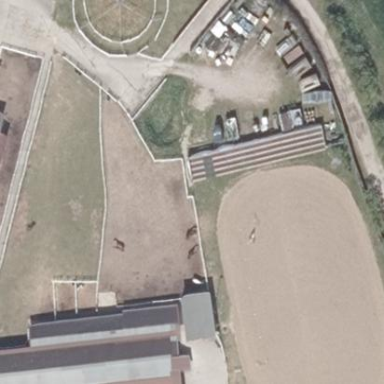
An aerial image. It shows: Sports centre in the leisure land.